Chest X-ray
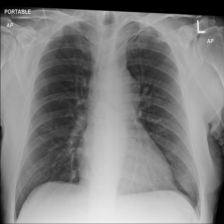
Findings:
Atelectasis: negative
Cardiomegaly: negative
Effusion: negative
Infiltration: negative
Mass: positive
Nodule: negative
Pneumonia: negative
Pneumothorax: negative
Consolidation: negative
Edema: negative
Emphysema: negative
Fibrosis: negative
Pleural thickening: negative
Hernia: negative